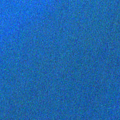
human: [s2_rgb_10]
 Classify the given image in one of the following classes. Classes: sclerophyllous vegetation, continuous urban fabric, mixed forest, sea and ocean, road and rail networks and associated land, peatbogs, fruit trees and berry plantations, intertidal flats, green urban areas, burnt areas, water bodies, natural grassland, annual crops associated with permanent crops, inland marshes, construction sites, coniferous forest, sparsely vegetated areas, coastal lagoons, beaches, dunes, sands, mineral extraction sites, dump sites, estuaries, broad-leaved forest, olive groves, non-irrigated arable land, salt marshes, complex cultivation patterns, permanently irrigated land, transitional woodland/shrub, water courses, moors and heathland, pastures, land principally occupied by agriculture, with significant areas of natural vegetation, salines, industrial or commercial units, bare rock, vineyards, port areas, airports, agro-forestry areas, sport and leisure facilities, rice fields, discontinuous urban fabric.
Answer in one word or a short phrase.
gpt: sea and ocean